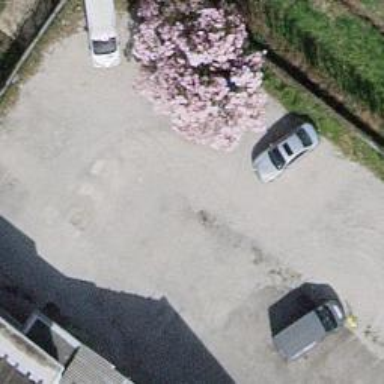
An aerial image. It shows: Parking aisle designated for service vehicles.